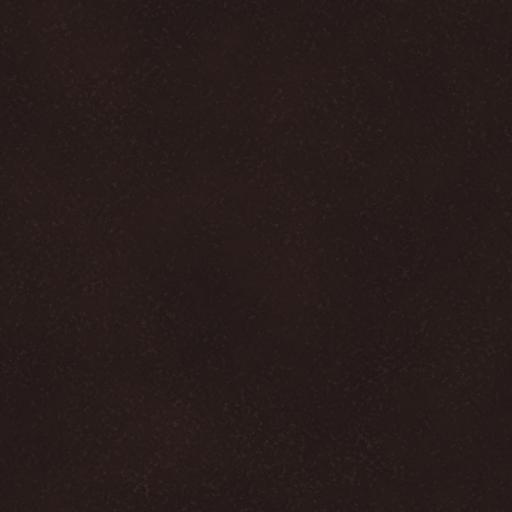
Tags: brown dark leather